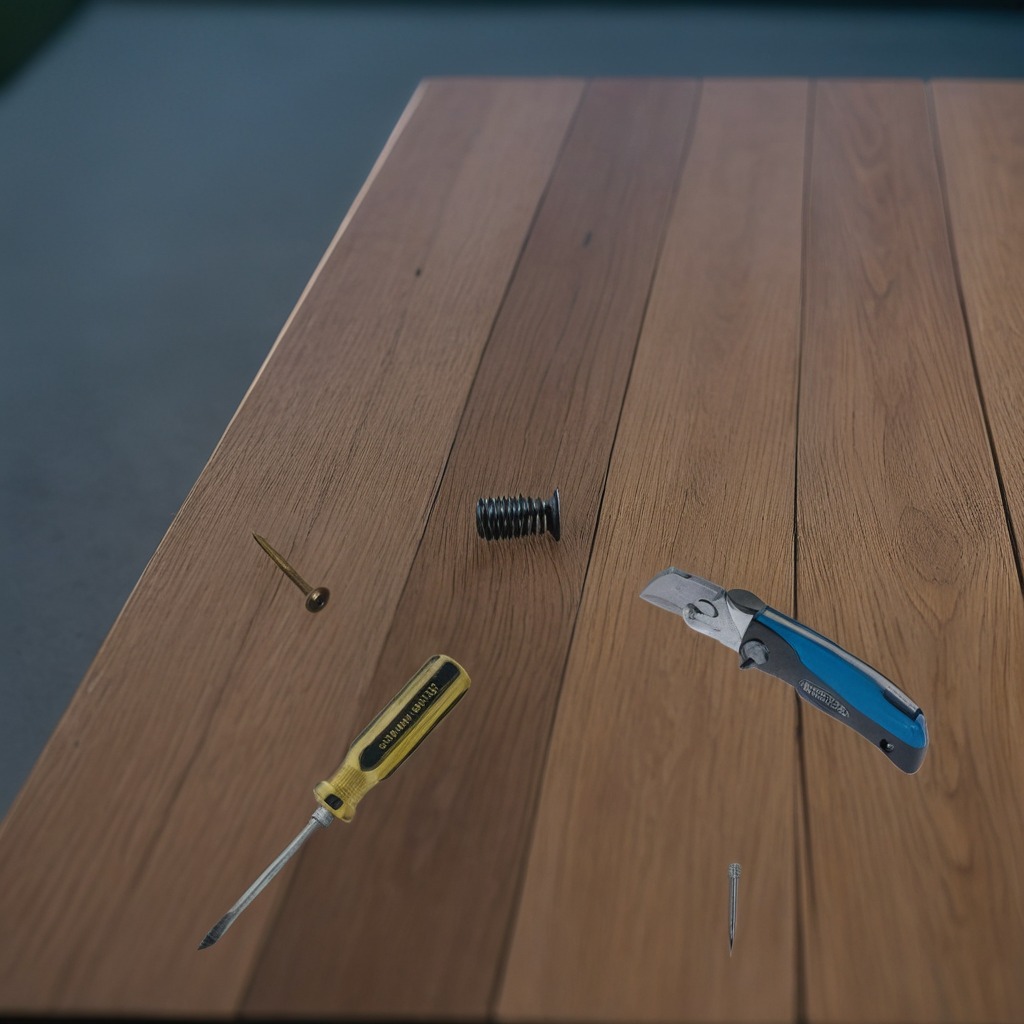
A utility knife, a metal machine screw, an iron nail, a coiled metal spring, and a screwdriver are lying on the table.